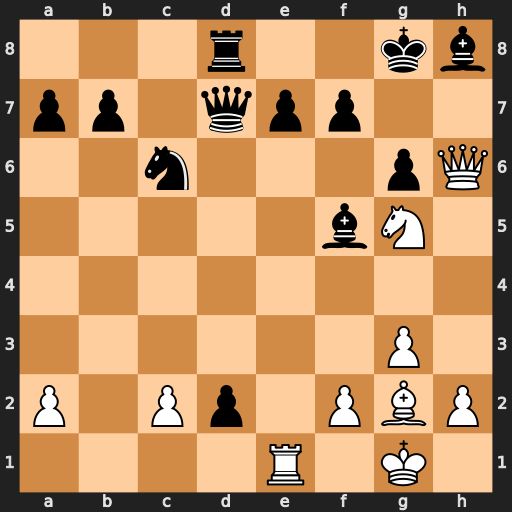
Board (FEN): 3r2kb/pp1qpp2/2n3pQ/5bN1/8/6P1/P1Pp1PBP/4R1K1
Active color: w
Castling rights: -
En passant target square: -
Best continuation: Qh7+ Kf8 Qxf7#